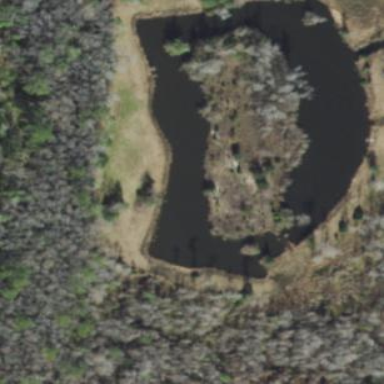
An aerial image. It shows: Swampy wetland area.